Field crop: maize
Growth stage: 2
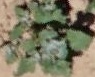
Species: chenopodium